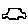
Label: car